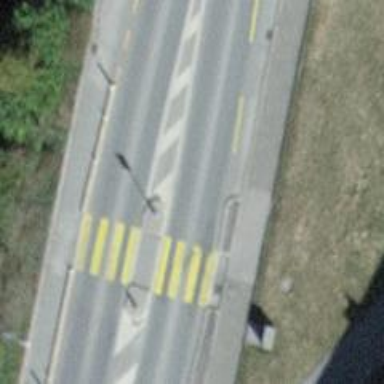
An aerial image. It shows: Marked zebra crossing with island.